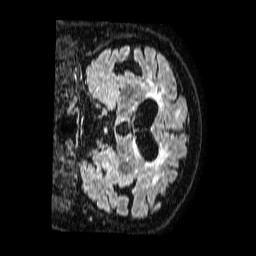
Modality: FLAIR
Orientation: coronal
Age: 78
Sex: male
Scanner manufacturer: philips
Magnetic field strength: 1.5 T
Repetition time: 4.8 s
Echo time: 0.3 s